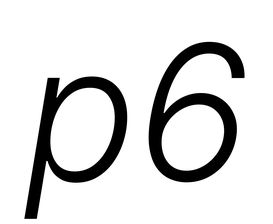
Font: Inter-Italic_Light_Italic